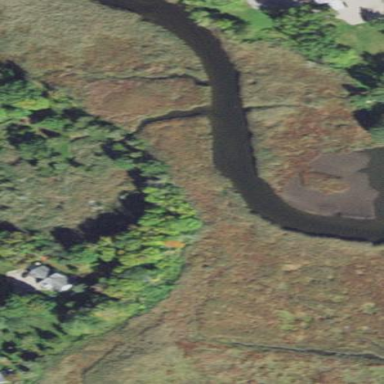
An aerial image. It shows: Marshy wetland area.